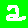
Digit: 2